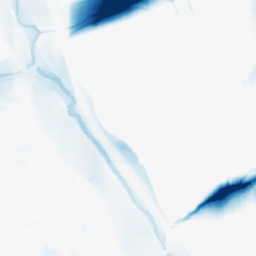
Category: morphological
Decomposition family: morphological_square
Decomposition parameters: operation: closing
size: 50
Upsampling method: regularized
Upsampling parameters: scale: 4
lambda_reg: 0.001
Upsampling scale: 4